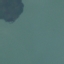
Land use / land cover class: SeaLake